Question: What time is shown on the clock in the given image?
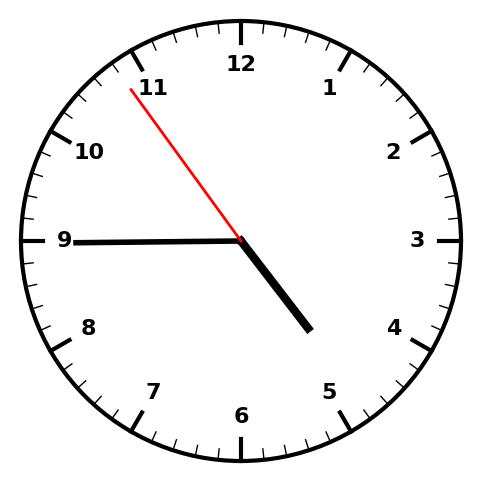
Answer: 04:44:54